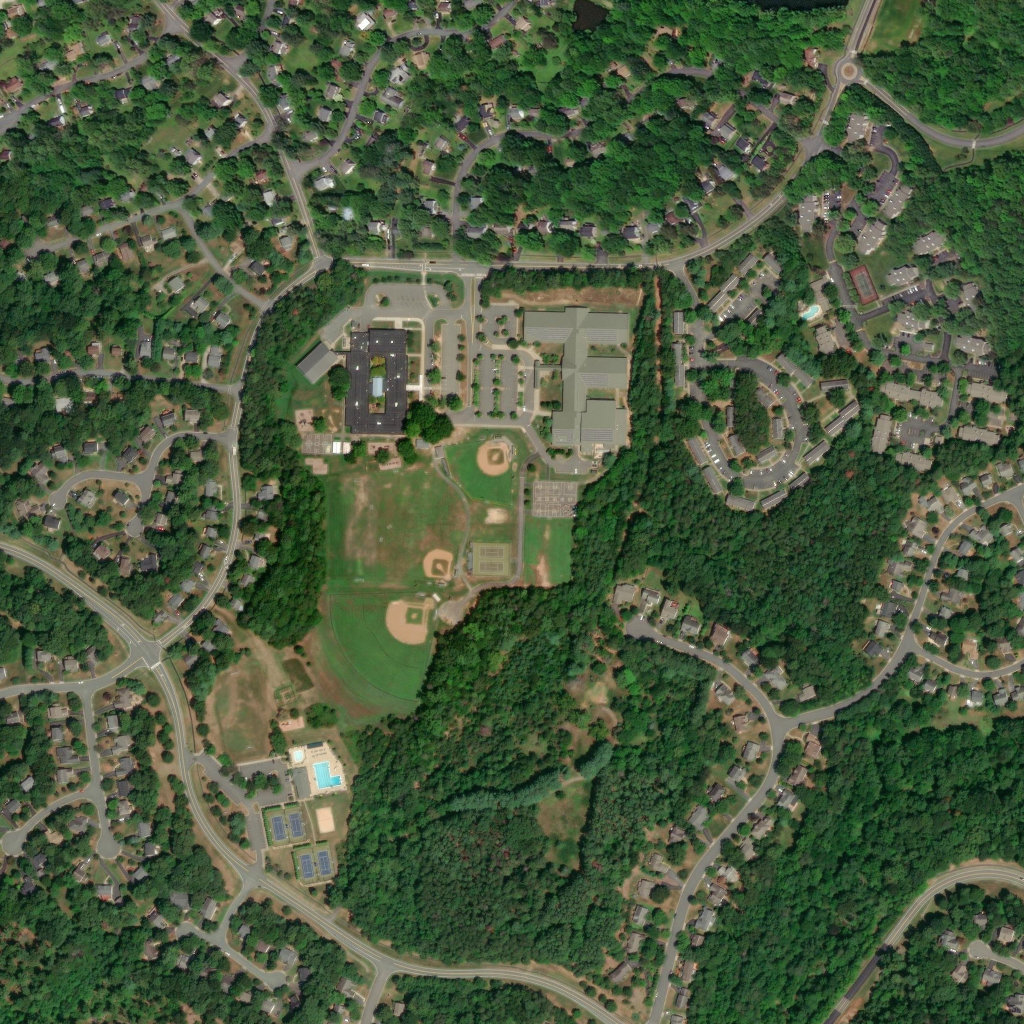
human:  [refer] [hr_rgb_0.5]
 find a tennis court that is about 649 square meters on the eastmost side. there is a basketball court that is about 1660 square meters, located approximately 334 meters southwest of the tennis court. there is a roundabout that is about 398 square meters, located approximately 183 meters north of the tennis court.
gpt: <box>[[82, 25, 85, 29, 0]]</box>